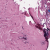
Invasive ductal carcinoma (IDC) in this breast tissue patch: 0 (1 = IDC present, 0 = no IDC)